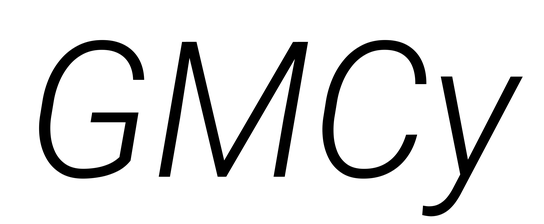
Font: Roboto-Italic_Light_Italic